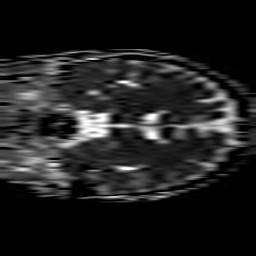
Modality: ADC
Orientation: coronal
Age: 64
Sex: female
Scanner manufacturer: philips
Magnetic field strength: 3 T
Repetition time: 3.336 s
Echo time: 0.076 s